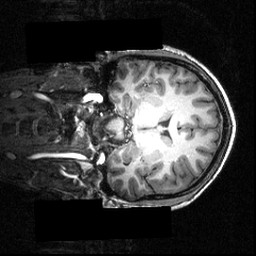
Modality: T1w
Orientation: coronal
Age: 24
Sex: male
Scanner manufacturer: siemens
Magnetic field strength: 3.951 T
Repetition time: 1.5 s
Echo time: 0.00335 s